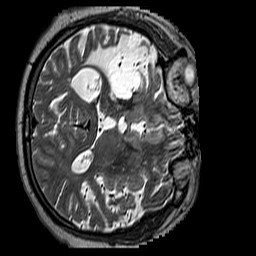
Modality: T2w
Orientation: axial
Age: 50
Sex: male
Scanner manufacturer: siemens
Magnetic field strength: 3 T
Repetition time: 3.2 s
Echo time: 0.212 s